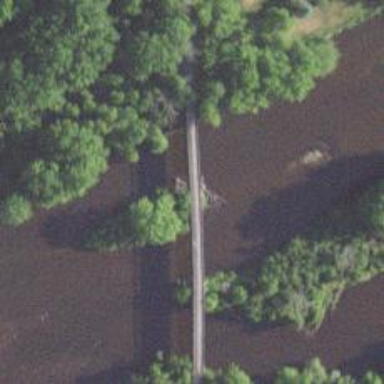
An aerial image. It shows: Abandoned railway bridge crossing over cycleway. The area is suitable for nordic skiing.